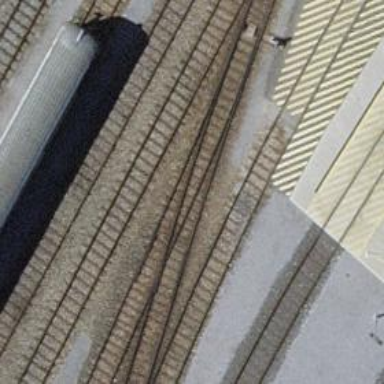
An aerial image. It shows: Single-track railway yard.